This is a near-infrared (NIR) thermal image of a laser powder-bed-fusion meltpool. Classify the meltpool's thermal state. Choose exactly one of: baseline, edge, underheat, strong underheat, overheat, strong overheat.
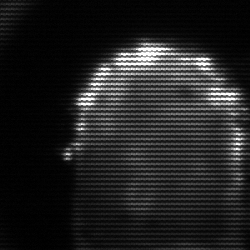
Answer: baseline